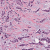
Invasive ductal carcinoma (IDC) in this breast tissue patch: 1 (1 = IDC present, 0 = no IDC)